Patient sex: F
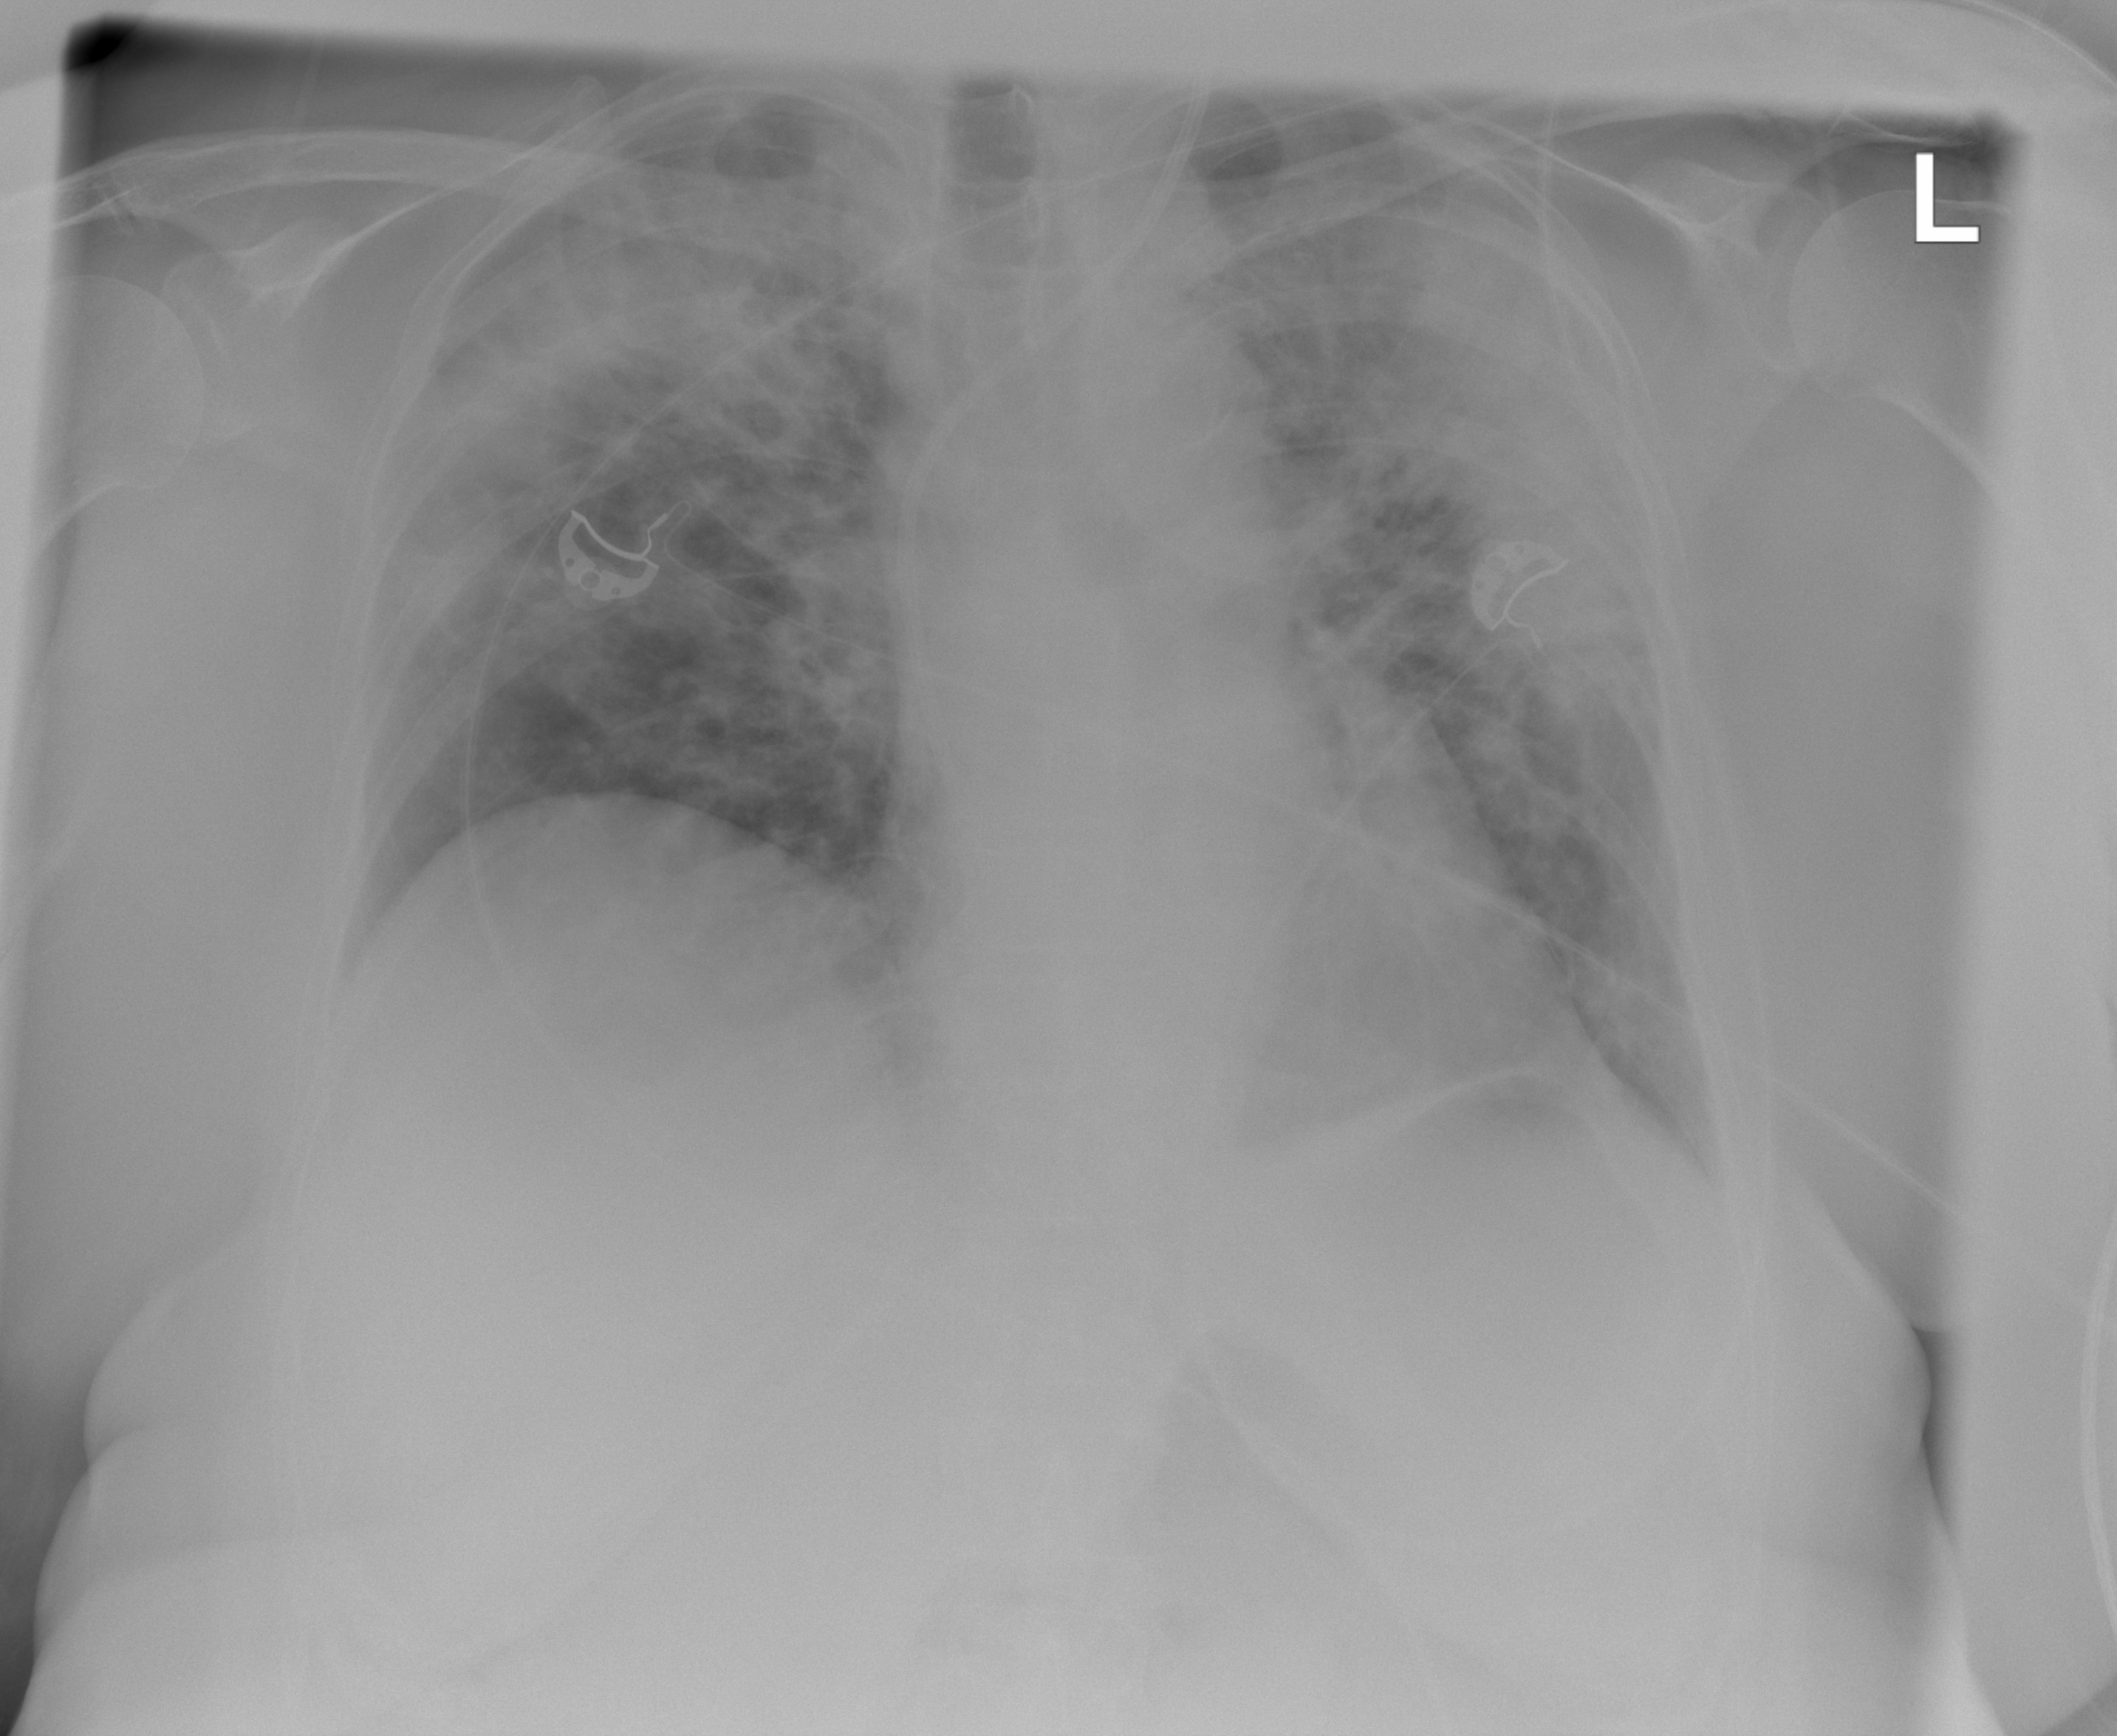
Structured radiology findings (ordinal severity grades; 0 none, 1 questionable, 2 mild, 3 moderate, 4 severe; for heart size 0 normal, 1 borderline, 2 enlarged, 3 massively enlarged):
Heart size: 1
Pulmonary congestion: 2
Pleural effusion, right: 0
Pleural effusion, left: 0
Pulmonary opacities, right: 3
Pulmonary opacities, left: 3
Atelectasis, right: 2
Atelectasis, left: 2